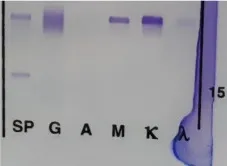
Diagnostic evaluation and clinical course of Case 2. (C) Immunofixation electrophoresis. A monoclonal IgM kappa and polyclonal IgG.
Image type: pathology (acid_fast)